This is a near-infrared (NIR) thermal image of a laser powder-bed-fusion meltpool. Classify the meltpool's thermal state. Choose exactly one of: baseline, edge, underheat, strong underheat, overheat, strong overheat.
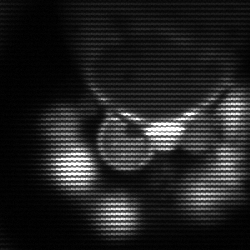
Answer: edge